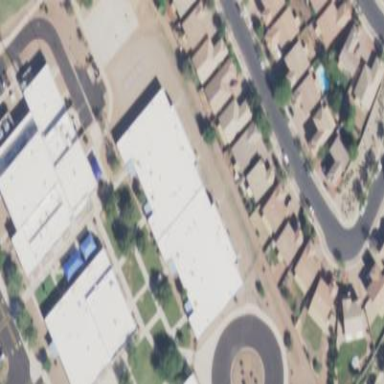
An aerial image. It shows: School building.